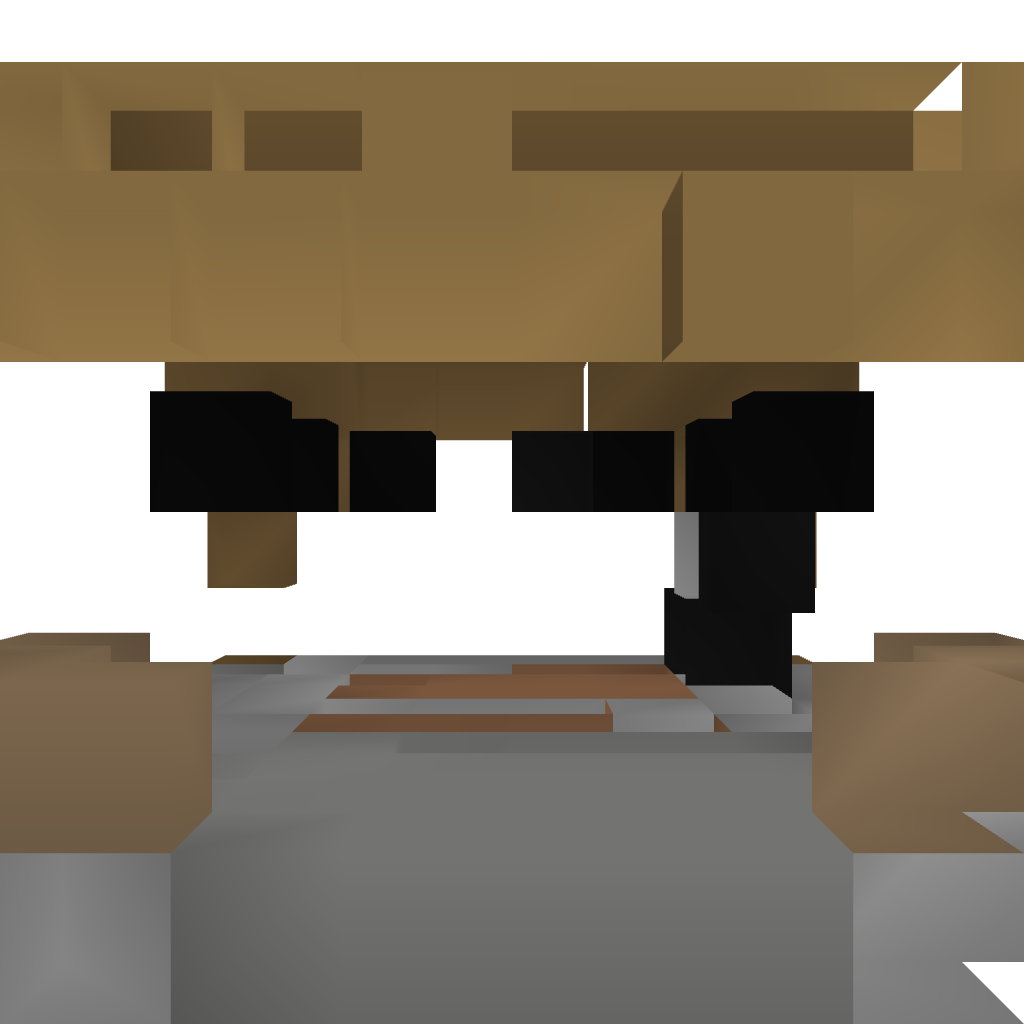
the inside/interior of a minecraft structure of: Farm - Cocoa